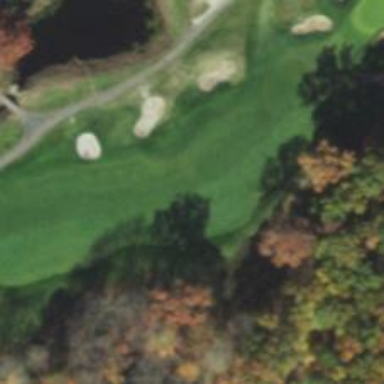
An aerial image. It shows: View of golf hole.